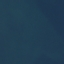
Land use / land cover: SeaLake